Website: slack
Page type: billing-address
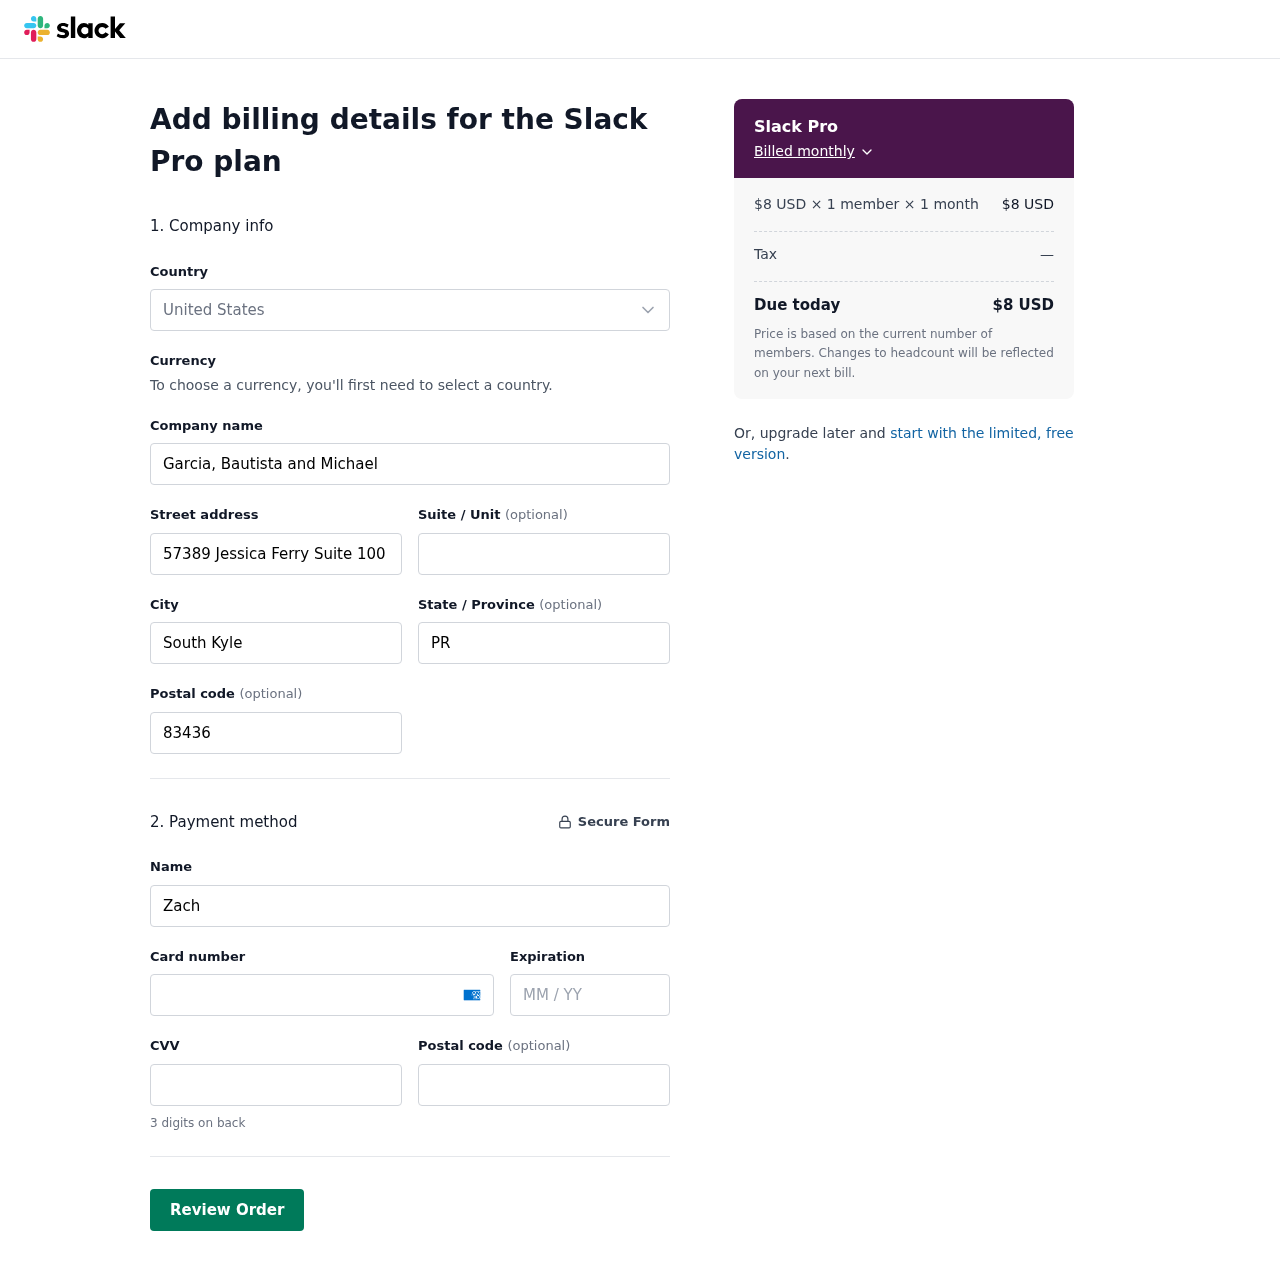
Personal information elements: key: PII_CARD_CVV
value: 1975
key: PII_CARD_EXPIRY
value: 11/27
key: PII_CARD_NUMBER
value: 3733 6518 0655 843
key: PII_CITY
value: South Kyle
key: PII_COMPANY
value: Garcia, Bautista and Michael
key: PII_COUNTRY
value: United States
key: PII_FULLNAME
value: Zachary Foster
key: PII_POSTCODE
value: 83436
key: PII_STATE
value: PR
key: PII_STREET
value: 57389 Jessica Ferry Suite 100
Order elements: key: ORDER_PLAN_PRICE
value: $8 USD
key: ORDER_NUM_MEMBERS
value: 1 member
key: ORDER_NUM_MONTHS
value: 1 month
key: ORDER_SUBTOTAL
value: $8 USD
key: ORDER_TAX
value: —
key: ORDER_TOTAL
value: $8 USD